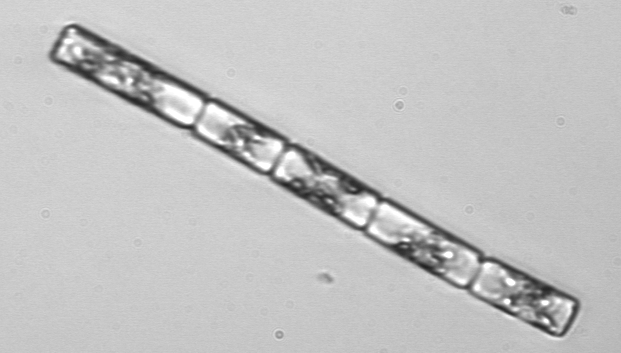
Label: Guinardia_delicatula